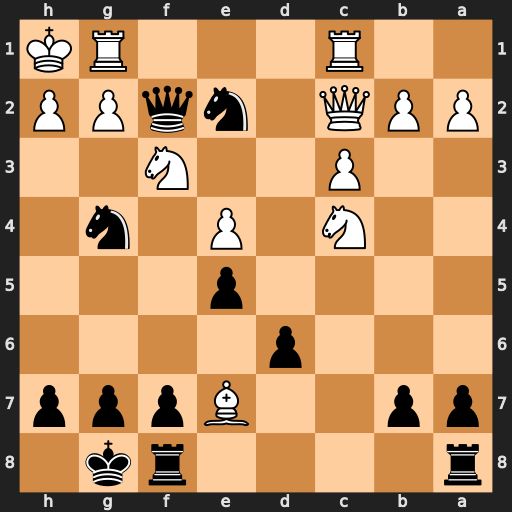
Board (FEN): r4rk1/pp2Bppp/3p4/4p3/2N1P1n1/2P2N2/PPQ1nqPP/2R3RK
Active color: b
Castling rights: -
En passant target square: -
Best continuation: Qxg1+ Rxg1 Nf2#